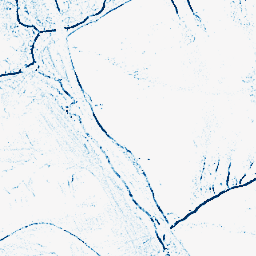
Category: morphological
Decomposition family: morphological_square
Decomposition parameters: operation: closing
size: 3
Upsampling method: sinc_hamming
Upsampling parameters: scale: 2
kernel_size: 4
Upsampling scale: 2